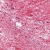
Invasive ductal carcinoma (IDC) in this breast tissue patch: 0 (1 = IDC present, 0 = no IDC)